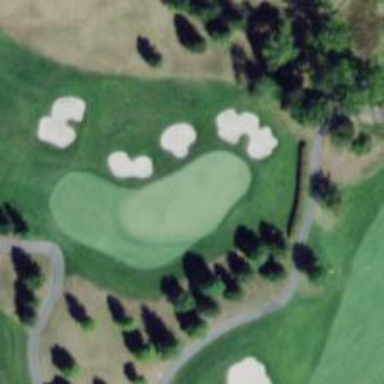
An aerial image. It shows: Golf hole.